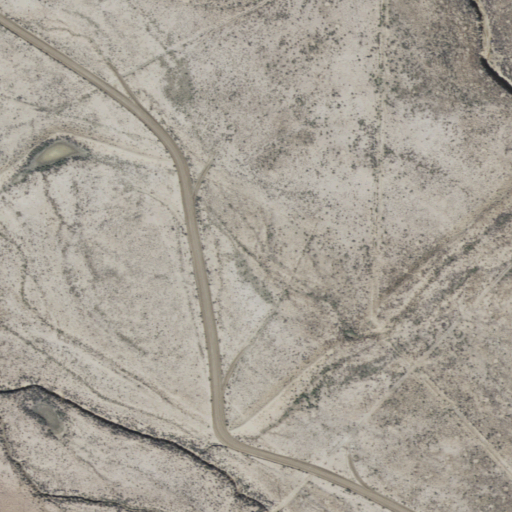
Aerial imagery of valley in Arizona named Deadman Valley containing shrub, open development, and grassland